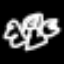
Label: angel